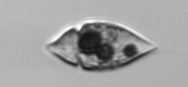
Label: Amphidinium